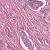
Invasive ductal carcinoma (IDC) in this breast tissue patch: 1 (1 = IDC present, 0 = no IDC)